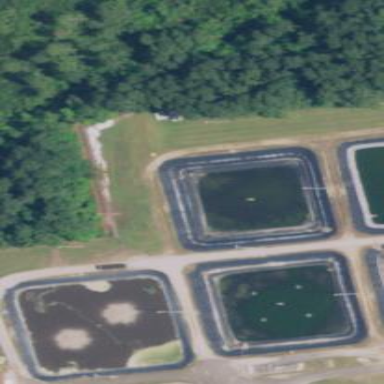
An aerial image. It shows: Image of wastewater.